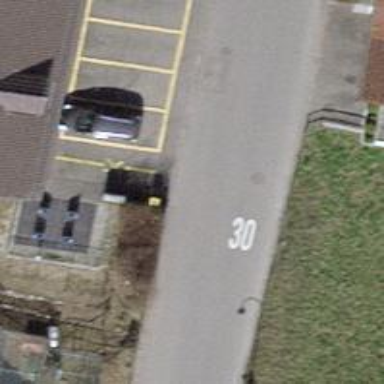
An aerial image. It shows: Post box.